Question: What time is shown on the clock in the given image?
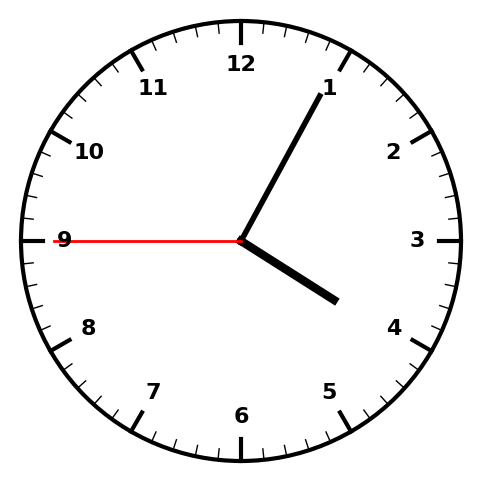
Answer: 04:04:45